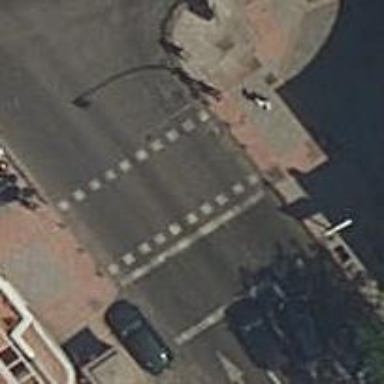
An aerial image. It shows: Road with traffic signals at crossing.